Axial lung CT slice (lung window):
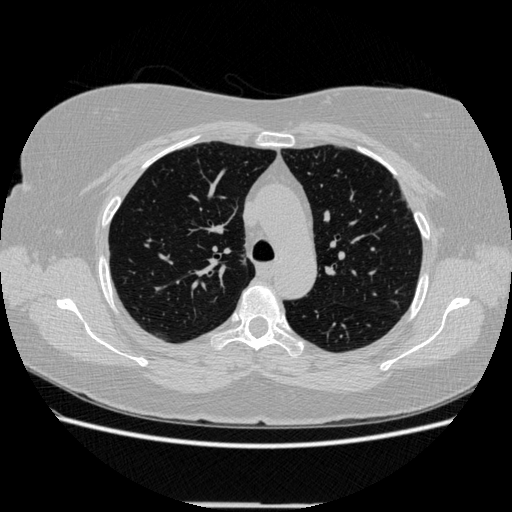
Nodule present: no